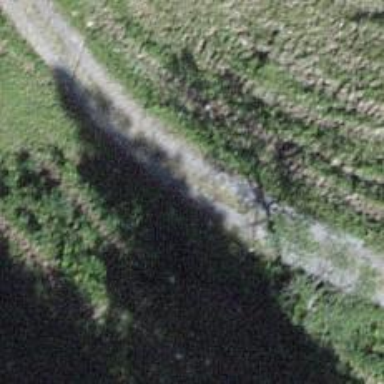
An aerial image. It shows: Track road with grade3 tracktype.